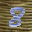
Label: 8